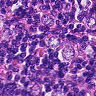
Metastatic tissue present: yes